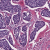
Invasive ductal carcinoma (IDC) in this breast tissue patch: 1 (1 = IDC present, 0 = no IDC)